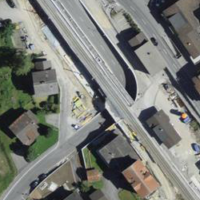
EUNIS habitat code: 54
Species observed at this site:
Prunus padus